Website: bh-photo
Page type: review-order
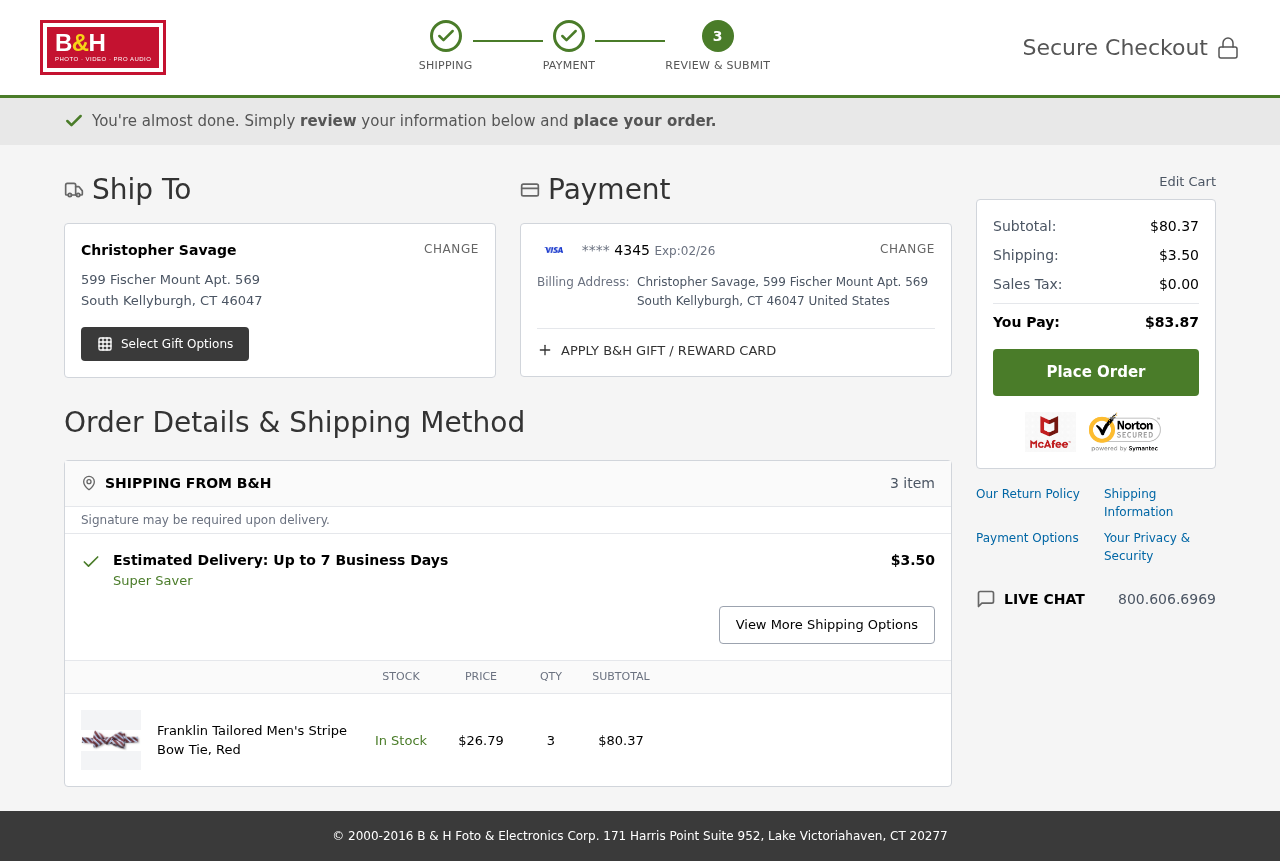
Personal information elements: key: PII_CARD_EXPIRY
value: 02/26
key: PII_CARD_LAST4
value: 4345
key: PII_CITY
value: South Kellyburgh
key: PII_COUNTRY
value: United States
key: PII_FULLNAME
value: Christopher Savage
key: PII_POSTCODE
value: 46047
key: PII_STATE_ABBR
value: CT
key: PII_STREET
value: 599 Fischer Mount Apt. 569
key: PII_FULLNAME2
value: Christopher Savage
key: PII_STREET2
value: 599 Fischer Mount Apt. 569
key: PII_CITY2
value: South Kellyburgh
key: PII_STATE_ABBR2
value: CT
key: PII_POSTCODE2
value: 46047
Product elements: key: PRODUCT1_NAME
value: Franklin Tailored Men's Stripe Bow Tie, Red
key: PRODUCT1_PRICE
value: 26.79
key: PRODUCT1_QUANTITY
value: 3
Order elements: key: ORDER_NUM_ITEMS
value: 3 item
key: ORDER_SHIPPING_COST
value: $3.50
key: ORDER_SUBTOTAL
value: $80.37
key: ORDER_SUBTOTAL2
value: $80.37
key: ORDER_SHIPPING_COST2
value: $3.50
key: ORDER_TAX
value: $0.00
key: ORDER_TOTAL
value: $83.87